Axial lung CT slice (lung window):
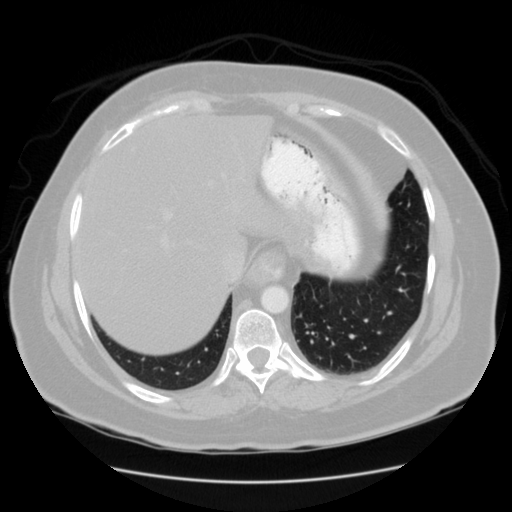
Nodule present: no